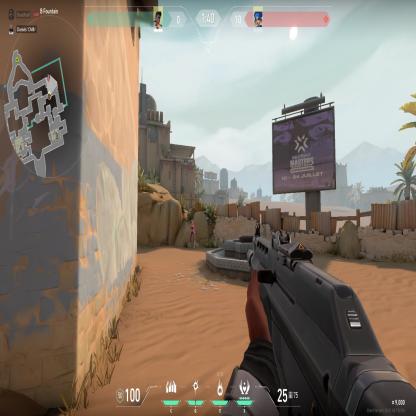
Label: enemy